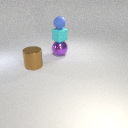
small blue rubber sphere above small cyan rubber cube